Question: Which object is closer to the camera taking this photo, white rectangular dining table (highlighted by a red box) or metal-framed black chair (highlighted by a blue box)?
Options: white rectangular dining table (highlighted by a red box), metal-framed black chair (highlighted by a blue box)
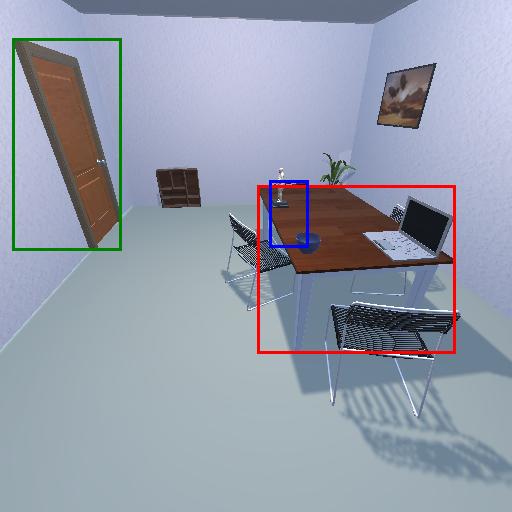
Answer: white rectangular dining table (highlighted by a red box)